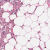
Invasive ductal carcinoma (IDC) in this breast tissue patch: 0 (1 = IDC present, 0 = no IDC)